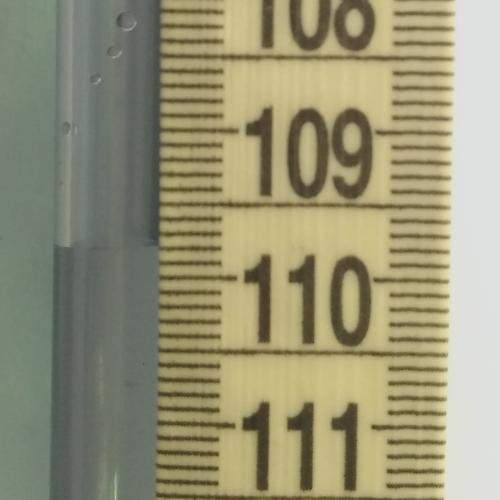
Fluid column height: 109.8 cm